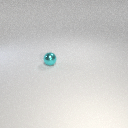
small cyan metal sphere